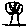
Label: tree